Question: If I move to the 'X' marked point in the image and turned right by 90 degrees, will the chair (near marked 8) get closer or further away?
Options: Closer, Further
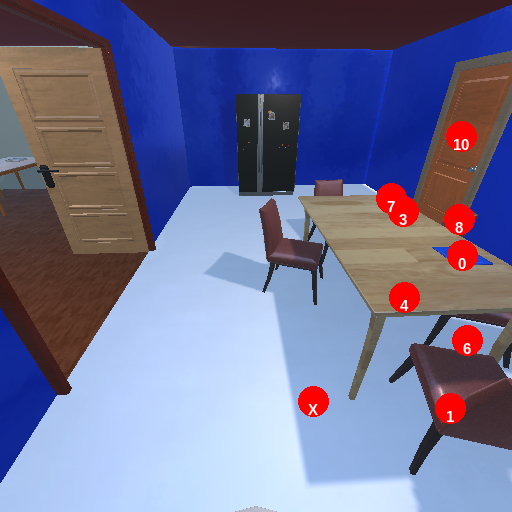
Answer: Closer